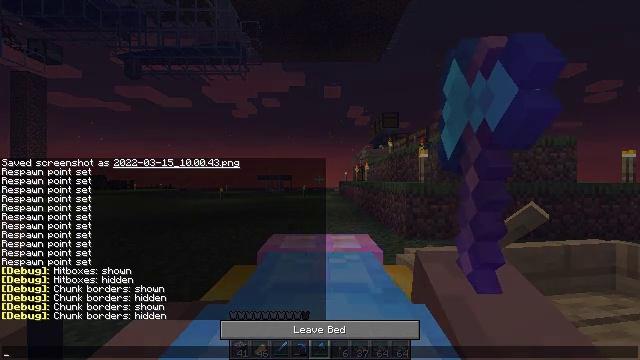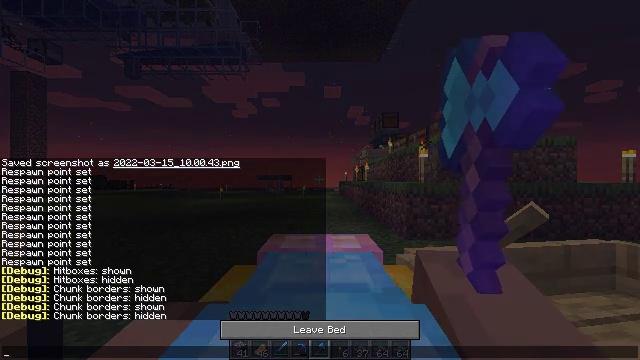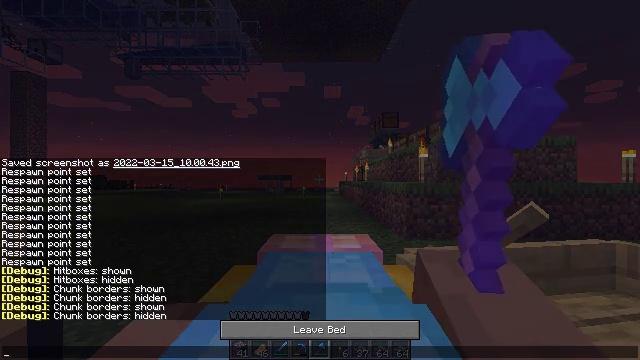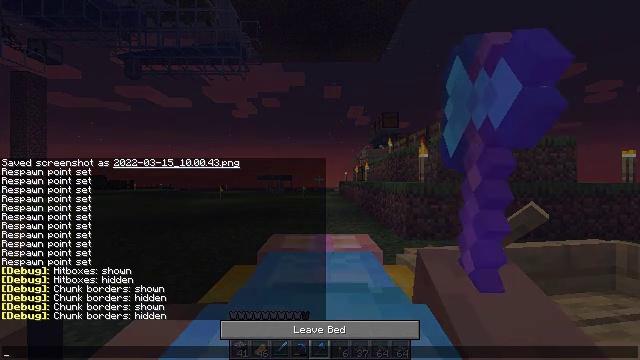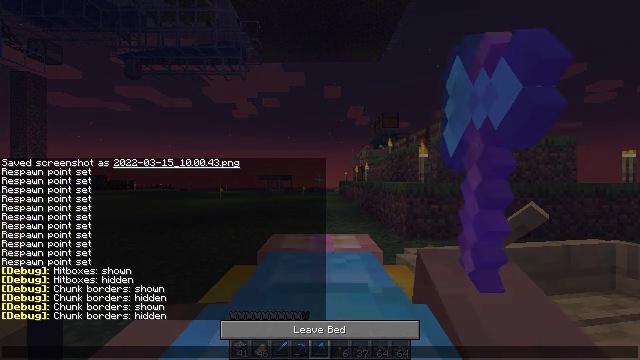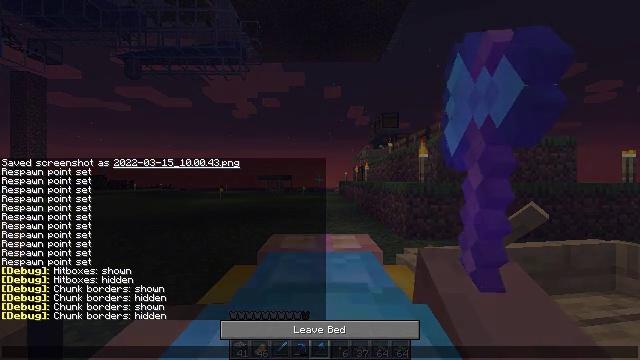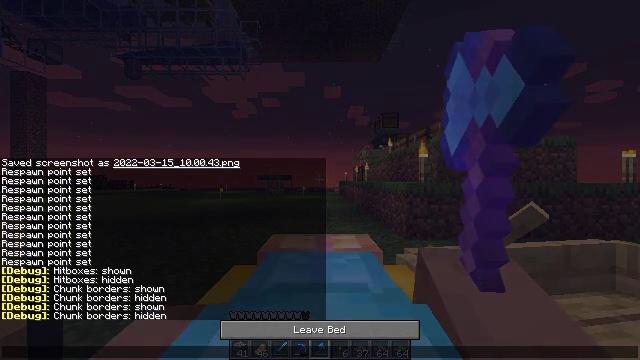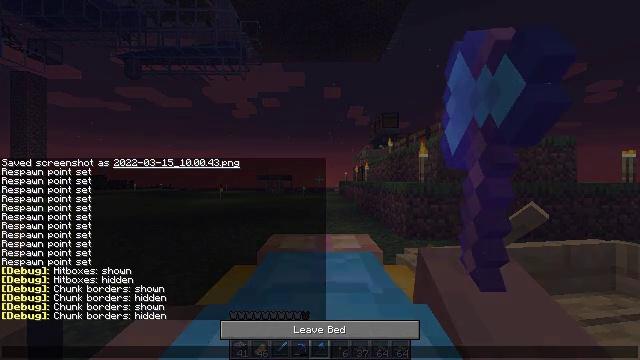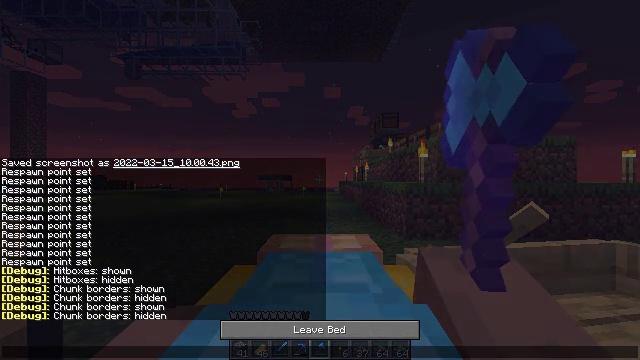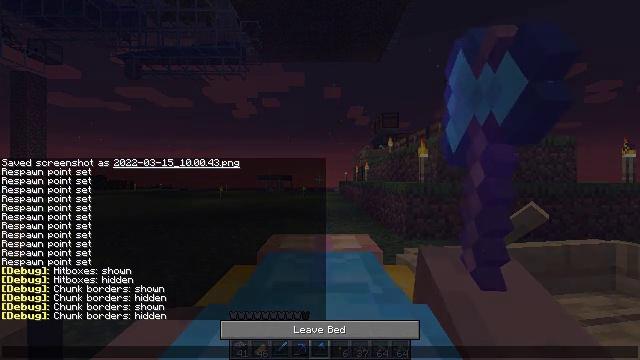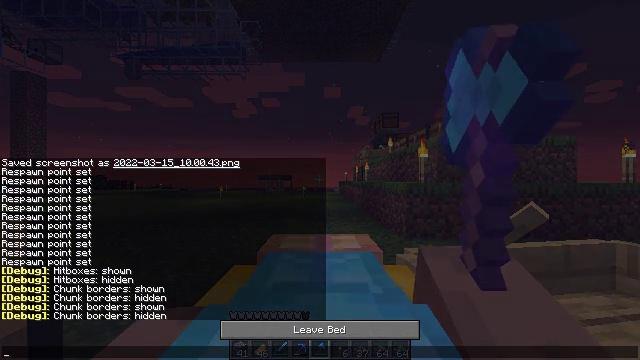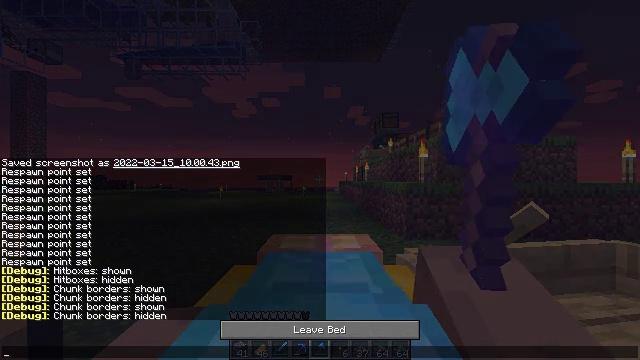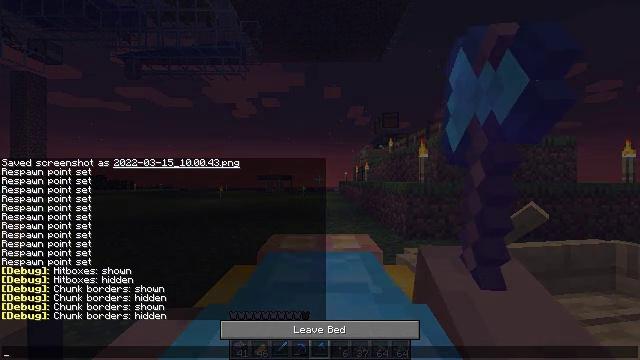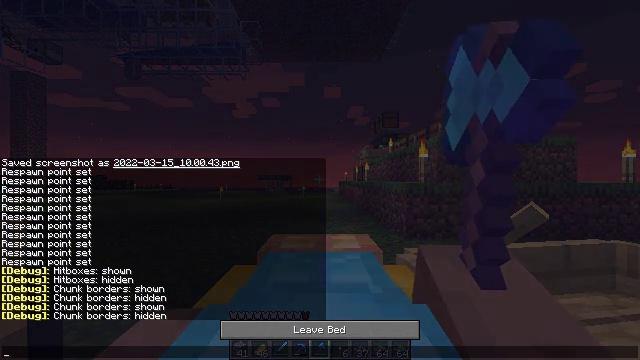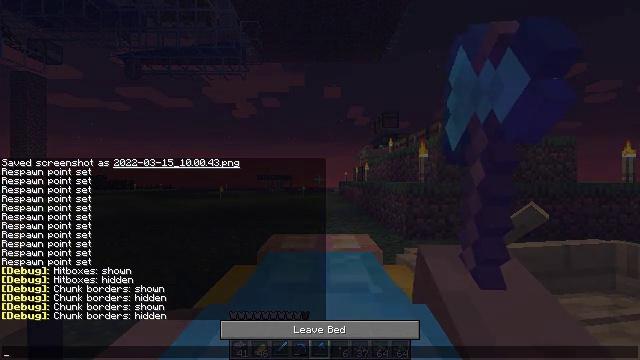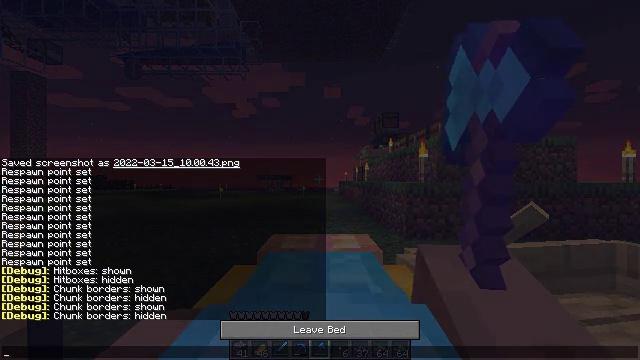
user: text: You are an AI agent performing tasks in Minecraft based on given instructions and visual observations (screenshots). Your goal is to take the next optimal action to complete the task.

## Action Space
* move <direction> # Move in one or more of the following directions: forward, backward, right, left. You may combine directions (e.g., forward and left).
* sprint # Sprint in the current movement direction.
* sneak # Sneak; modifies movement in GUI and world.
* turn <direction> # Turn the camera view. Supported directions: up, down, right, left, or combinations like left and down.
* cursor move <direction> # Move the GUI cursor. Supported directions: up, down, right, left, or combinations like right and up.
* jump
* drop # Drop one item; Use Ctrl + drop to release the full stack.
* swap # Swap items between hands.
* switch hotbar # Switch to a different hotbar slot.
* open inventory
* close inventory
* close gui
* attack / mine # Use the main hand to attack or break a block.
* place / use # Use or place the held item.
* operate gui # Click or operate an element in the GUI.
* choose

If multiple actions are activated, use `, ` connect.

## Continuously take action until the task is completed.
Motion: motion action
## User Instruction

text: In the crafting grid, turn an oak log into oak planks.
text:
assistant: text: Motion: no_op
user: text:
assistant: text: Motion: no_op
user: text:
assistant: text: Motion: no_op
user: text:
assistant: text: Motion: no_op
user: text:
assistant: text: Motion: no_op
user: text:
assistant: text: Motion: no_op
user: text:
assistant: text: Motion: no_op
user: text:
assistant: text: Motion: no_op
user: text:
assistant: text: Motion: no_op
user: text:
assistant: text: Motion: no_op
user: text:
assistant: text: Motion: no_op
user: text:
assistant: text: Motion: no_op
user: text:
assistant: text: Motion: no_op
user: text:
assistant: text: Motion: no_op
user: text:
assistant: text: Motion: no_op
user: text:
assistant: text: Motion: no_op
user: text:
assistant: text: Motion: no_op
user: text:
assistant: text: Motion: no_op
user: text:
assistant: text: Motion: no_op
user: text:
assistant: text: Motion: no_op
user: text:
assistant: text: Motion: no_op
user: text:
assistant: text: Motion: no_op
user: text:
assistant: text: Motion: no_op
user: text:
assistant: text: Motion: no_op
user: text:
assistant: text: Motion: no_op
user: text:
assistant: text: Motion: no_op
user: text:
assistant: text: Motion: no_op
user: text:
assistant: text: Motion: no_op
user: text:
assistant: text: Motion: no_op
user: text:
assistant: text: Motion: no_op